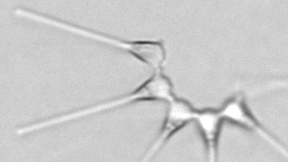
Label: Asterionellopsis_glacialis